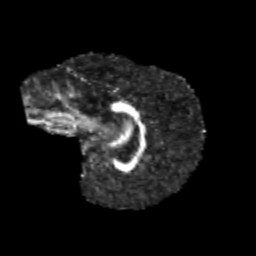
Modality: FA
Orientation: sagittal
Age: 9
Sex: female
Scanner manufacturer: siemens
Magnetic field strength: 3 T
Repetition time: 3.8 s
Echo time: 0.07 s